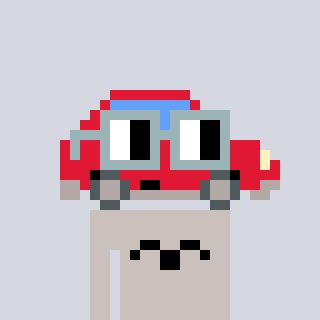
a pixel art character with square dark gray glasses, a car-shaped head and a foggrey-colored body on a cool background